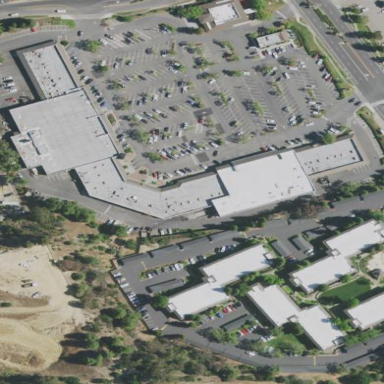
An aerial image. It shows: Commercial area.